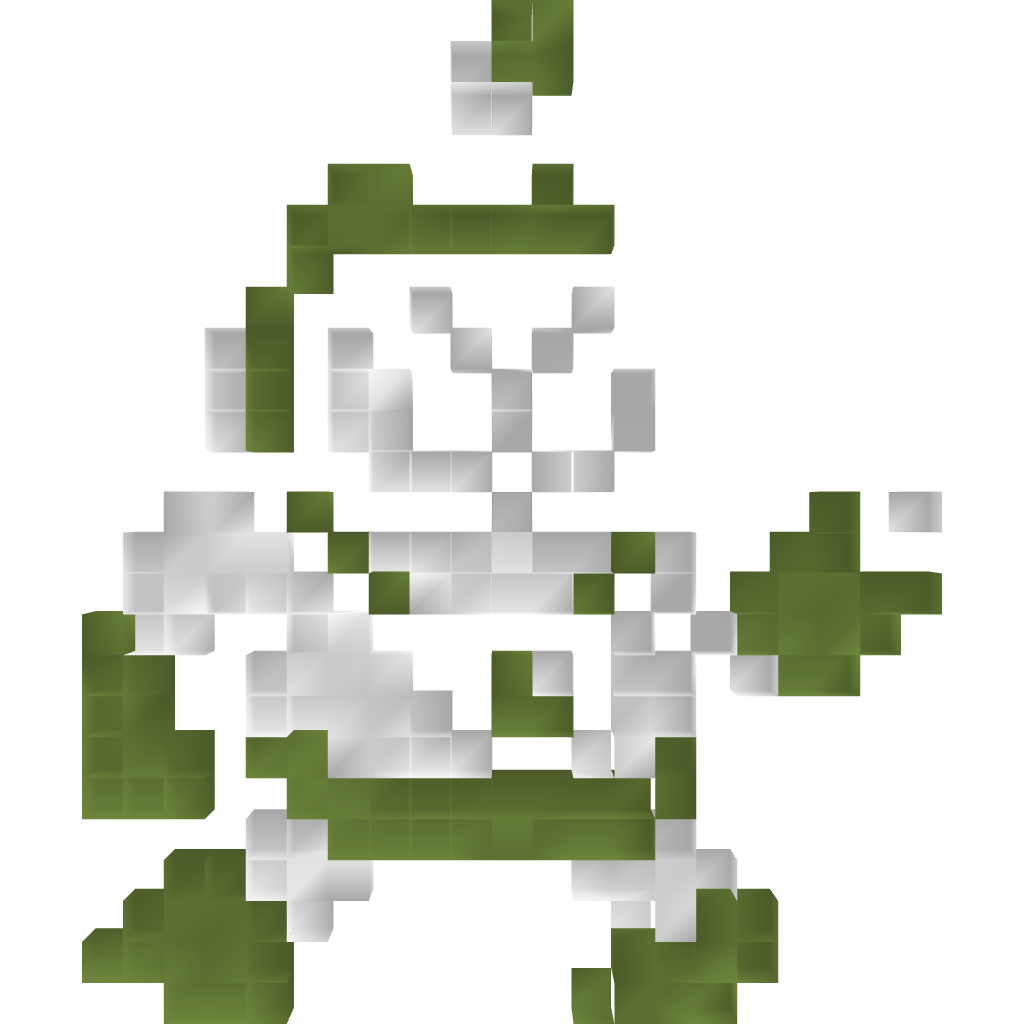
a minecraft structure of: Bubbleman (ErnieCIII) bad low quality